Question: So my problem is related to auto-layout and the bottom layout guide.
Here's the design of the app:
> UITabBarController> ^-- Tab1: NavigationController with VC1 as root> ^-- VC2 is pushed and hides the tab bar (full screen, top layout is situated under the nav bar, bottom layout should be the lowest pixel).
When VC2 is pushed, the bottom layout guide is 49 points length during a small amount of time and then it's 0.
During this time, my subviews which are constrained to this bottom guide are positioned incorrectly.
When the guide is then correctly set to 0 (by the navigation controller itself, there's no code from me regarding this), the subviews positions are then perfect.

This does not happen on iOS 7.x (the app supports 7.0+)... I'm pretty sure that's a iOS 8 bug and I was looking for a workaround, but I could not find something that fixes this.
I tried to solve the issue forcing the navigation controllers'view to layout in view(Will/Did)LayoutSubviews, but it did not help.
I saw <URL> is related but the suggested solution does not work.
Presenting the VC2 modally solves the issue but that's not acceptable.
- <URL>
Thanks in advance for your help, let me know if you need more explanations
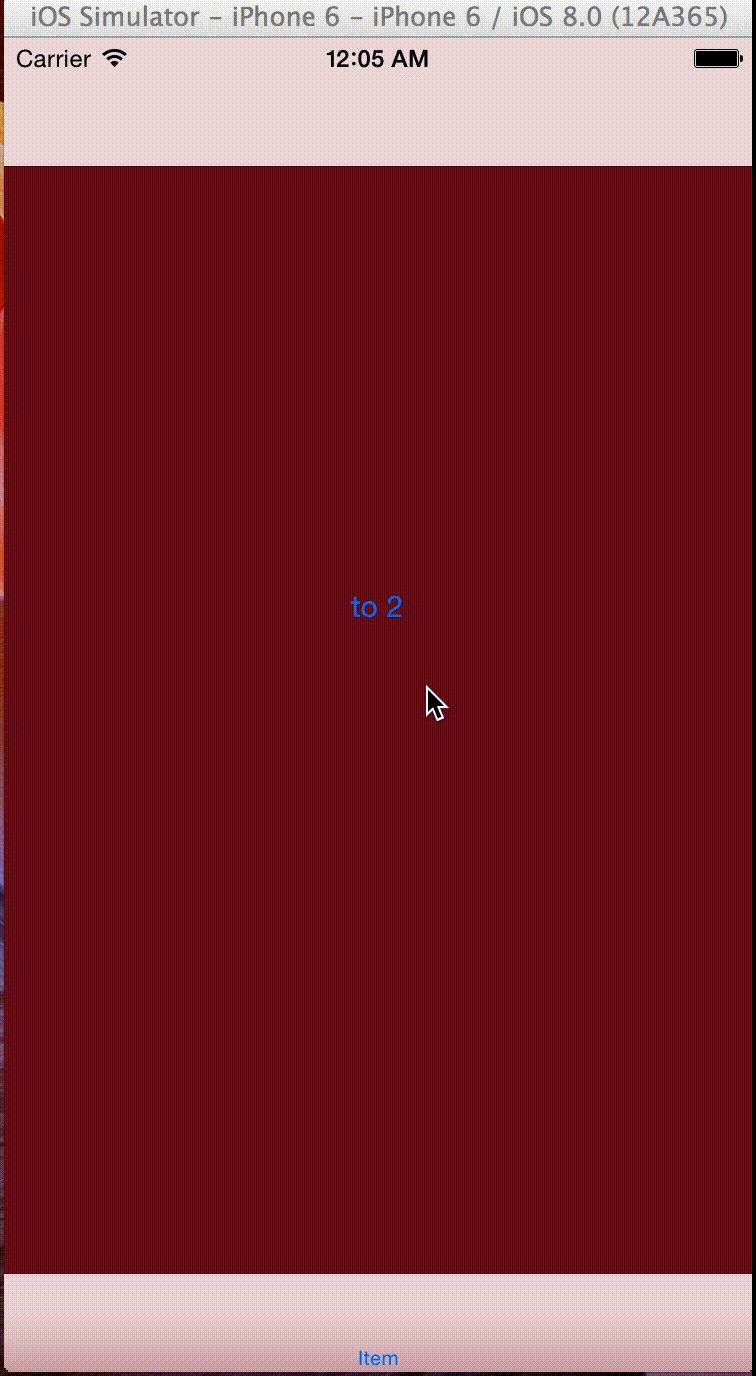
Answer: I'm having a similar issue like this with a UIPageViewController. After some initial research it does appears to be a bug. The only way I have managed to resolve this is to pin the subview to the superview instead of the bottom layout guide like so.

The constraint does seem to be respected once the subview is pinned to the superview.
Hope this helps.